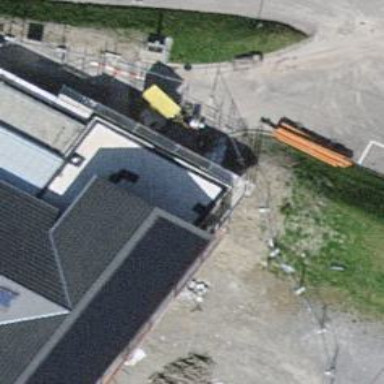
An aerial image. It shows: Surveillance system is in place.